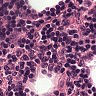
Metastatic tissue present: no